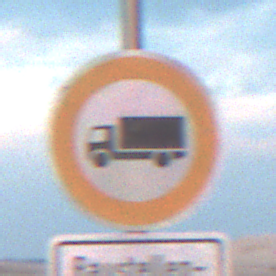
Verkehrszeichen: VerbotFuerKraftfahrzeugeUeberDreiKommaFuenfTonnen
Zusatzzeichen unten: SonstigeFahrzeugePersonengruppenFrei1
Umgebung: Outdoor, Beach
Tageszeit: SunriseSunset
Wetter: PartlyCloudy
Licht: Natural
Jahreszeit: NotSpecified
Kontrast: MediumContrast